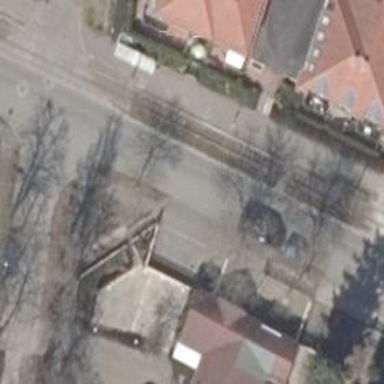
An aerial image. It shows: Tram stop.